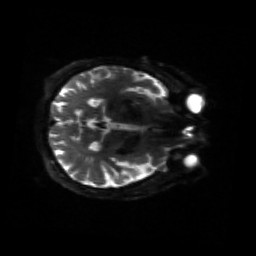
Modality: sbref
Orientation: axial
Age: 68
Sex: male
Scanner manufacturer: siemens
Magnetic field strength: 3 T
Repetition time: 4.71 s
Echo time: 0.0906 s